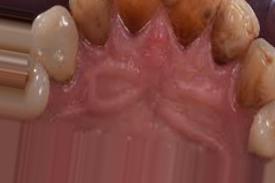
Condition: Tooth Discoloration